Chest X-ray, PA view. Patient: 34 years old, sex M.
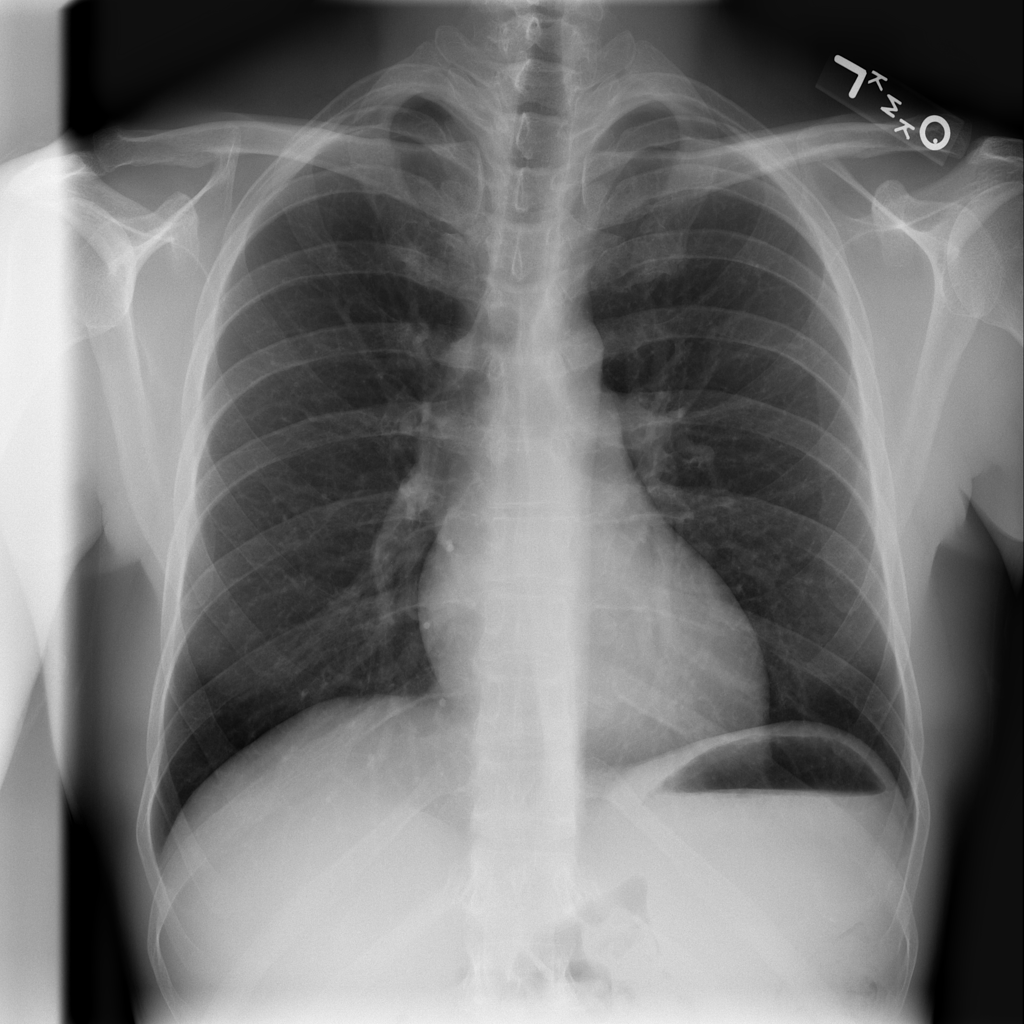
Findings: No Finding